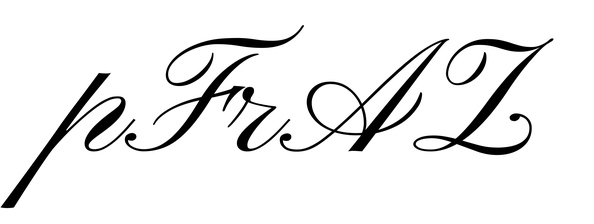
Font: PinyonScript-Regular